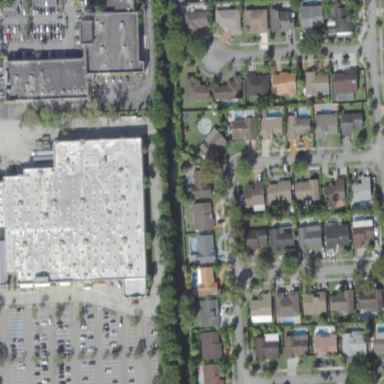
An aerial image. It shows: Retail area.